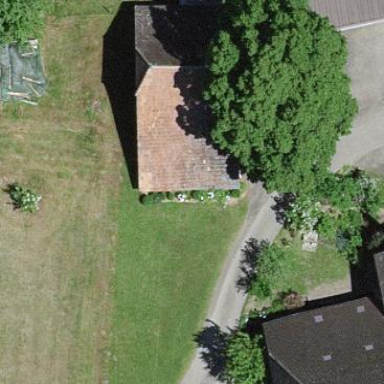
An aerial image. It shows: Barn.